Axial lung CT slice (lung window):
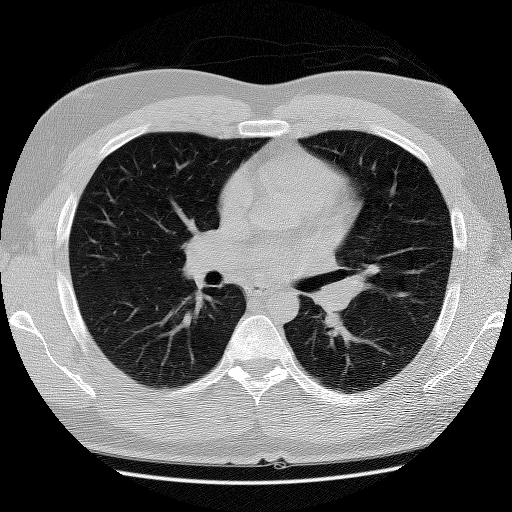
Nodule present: no